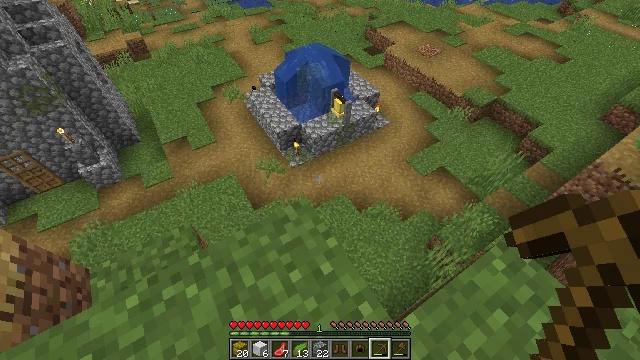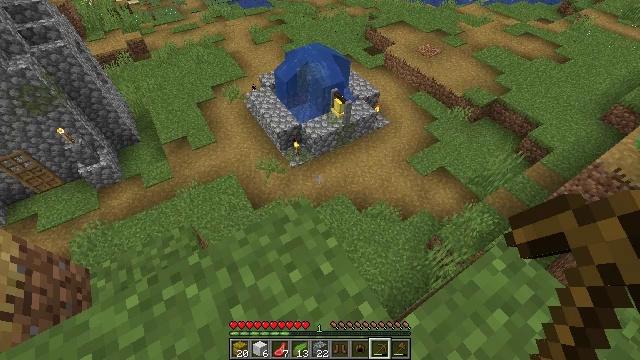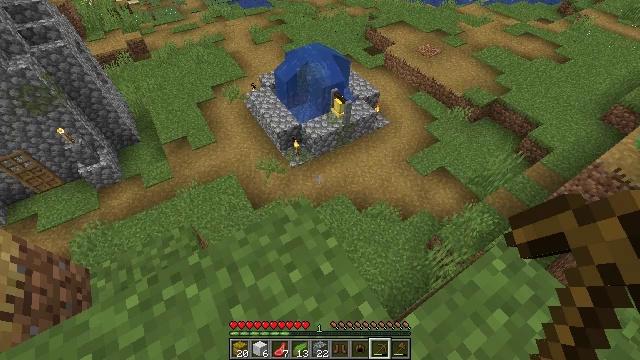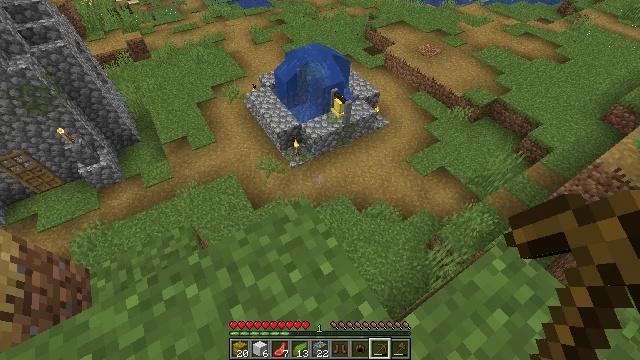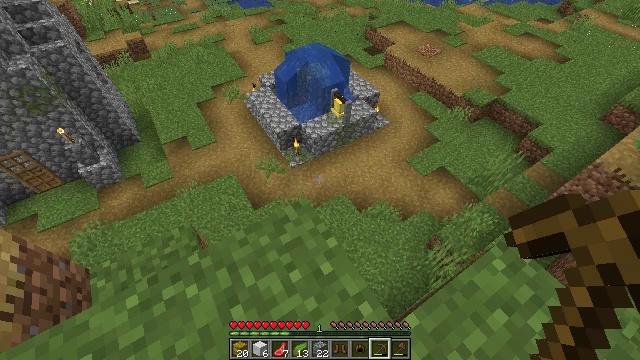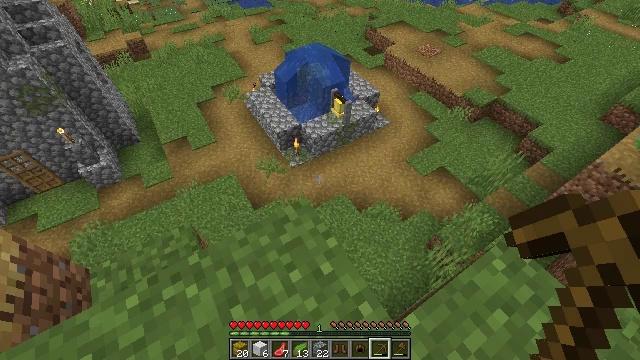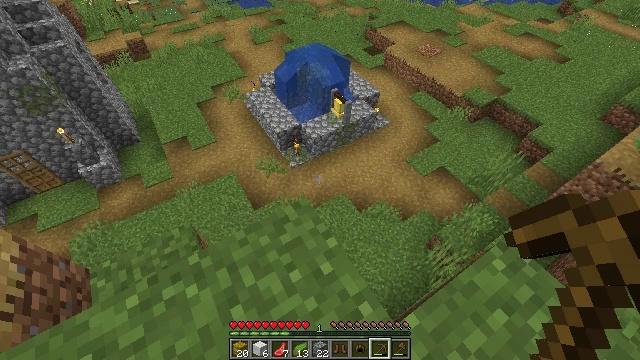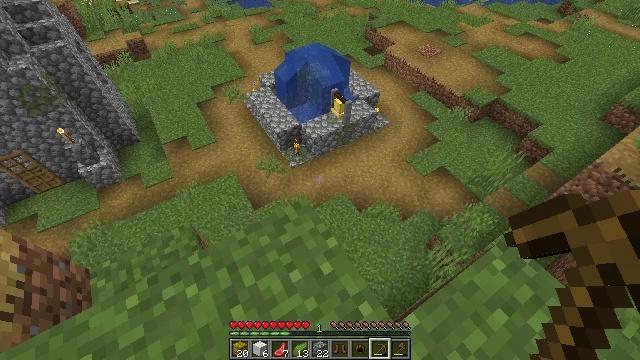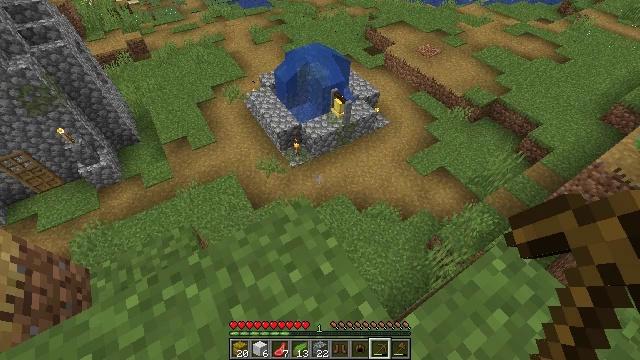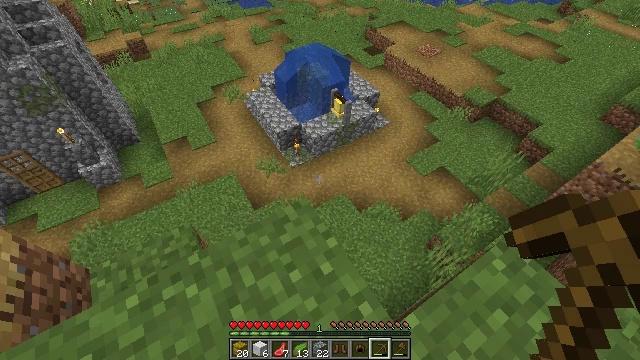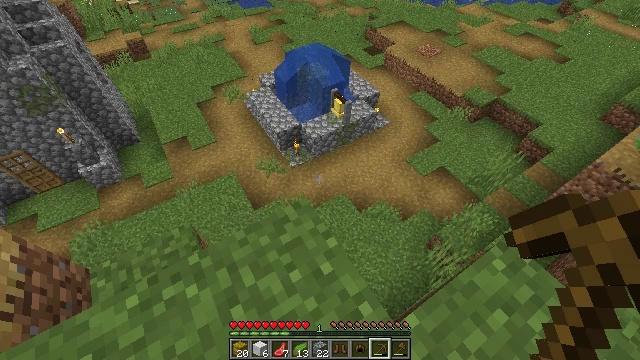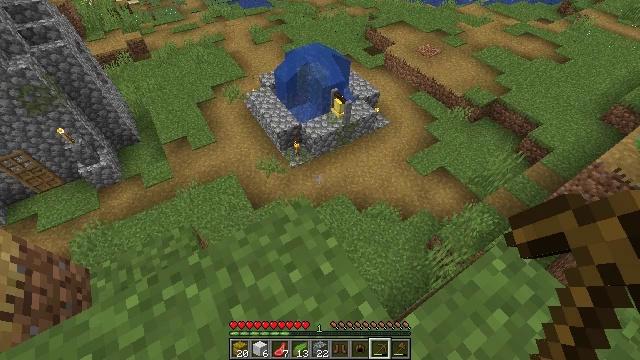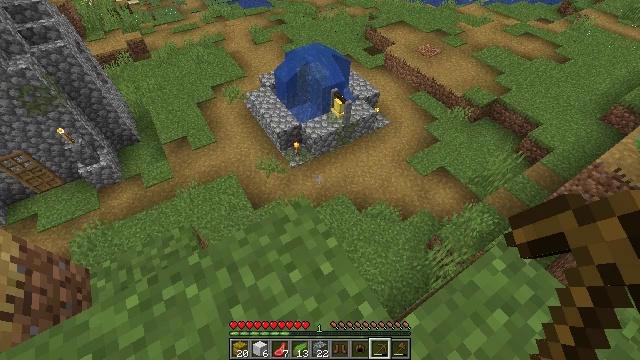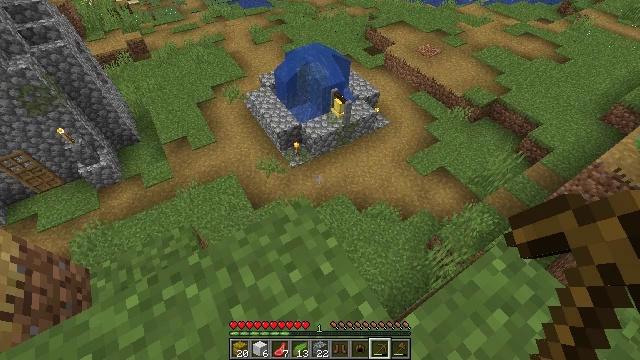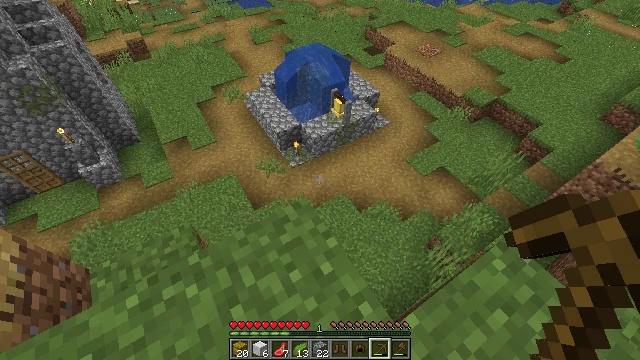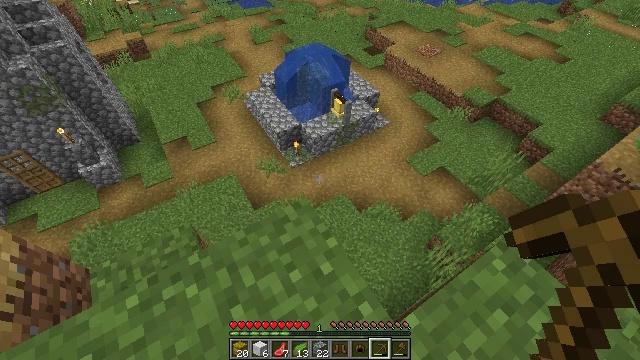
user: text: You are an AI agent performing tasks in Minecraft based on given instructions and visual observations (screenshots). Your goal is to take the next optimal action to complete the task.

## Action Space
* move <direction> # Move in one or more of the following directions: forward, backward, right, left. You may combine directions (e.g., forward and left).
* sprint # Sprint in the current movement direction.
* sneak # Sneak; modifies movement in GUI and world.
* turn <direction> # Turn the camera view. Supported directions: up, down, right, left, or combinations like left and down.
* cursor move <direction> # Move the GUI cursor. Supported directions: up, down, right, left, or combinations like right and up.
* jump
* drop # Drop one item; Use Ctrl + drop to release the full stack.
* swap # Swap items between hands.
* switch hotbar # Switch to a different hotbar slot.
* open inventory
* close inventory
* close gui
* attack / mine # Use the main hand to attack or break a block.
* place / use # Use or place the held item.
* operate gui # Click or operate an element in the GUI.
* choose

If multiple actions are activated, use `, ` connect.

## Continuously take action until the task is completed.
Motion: motion action
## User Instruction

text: Break the grass block.
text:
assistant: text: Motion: no_op
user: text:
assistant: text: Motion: no_op
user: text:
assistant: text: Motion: no_op
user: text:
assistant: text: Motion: no_op
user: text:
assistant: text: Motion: no_op
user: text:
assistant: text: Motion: no_op
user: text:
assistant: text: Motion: no_op
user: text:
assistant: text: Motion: no_op
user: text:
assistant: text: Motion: no_op
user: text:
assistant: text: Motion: no_op
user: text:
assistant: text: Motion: no_op
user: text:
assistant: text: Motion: no_op
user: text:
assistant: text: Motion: no_op
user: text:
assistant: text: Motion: no_op
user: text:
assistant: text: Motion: no_op
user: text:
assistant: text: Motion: no_op
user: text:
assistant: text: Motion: no_op
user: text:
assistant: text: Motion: no_op
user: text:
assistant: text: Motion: no_op
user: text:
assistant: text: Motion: no_op
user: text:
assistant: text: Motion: no_op
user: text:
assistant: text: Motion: no_op
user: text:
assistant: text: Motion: no_op
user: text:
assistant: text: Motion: no_op
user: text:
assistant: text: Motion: no_op
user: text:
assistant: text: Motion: no_op
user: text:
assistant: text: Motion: no_op
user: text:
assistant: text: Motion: no_op
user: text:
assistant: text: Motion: no_op
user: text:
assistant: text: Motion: no_op